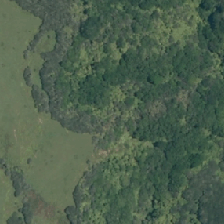
Land cover: manuka_kanuka